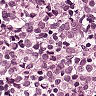
Metastatic tissue present: yes